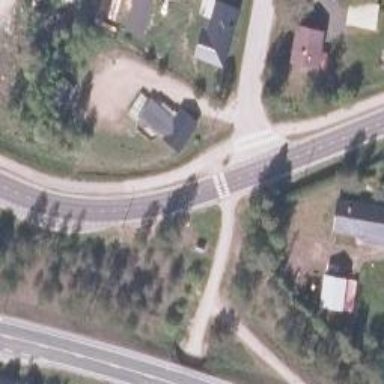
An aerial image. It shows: Asphalt cycleway featuring zebra crossing. The crossing is uncontrolled.